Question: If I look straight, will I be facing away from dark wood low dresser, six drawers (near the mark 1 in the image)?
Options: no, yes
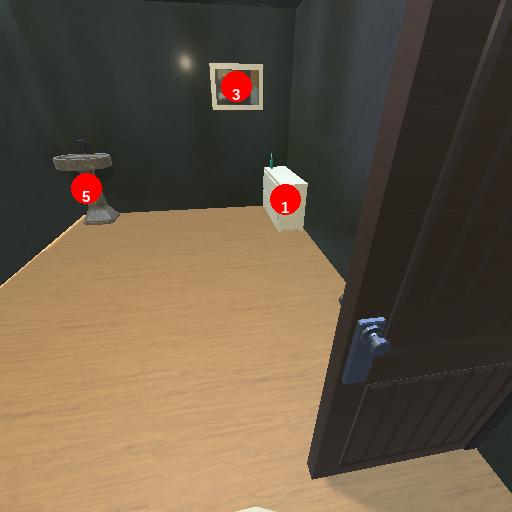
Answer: no